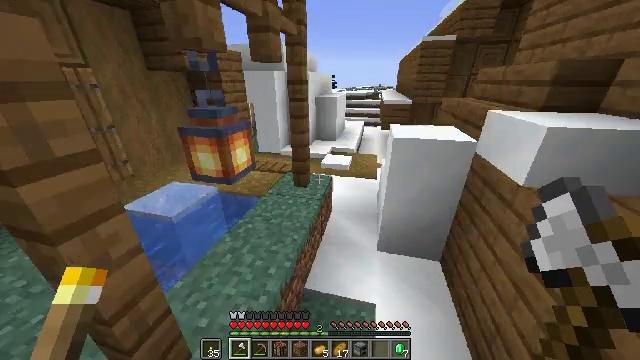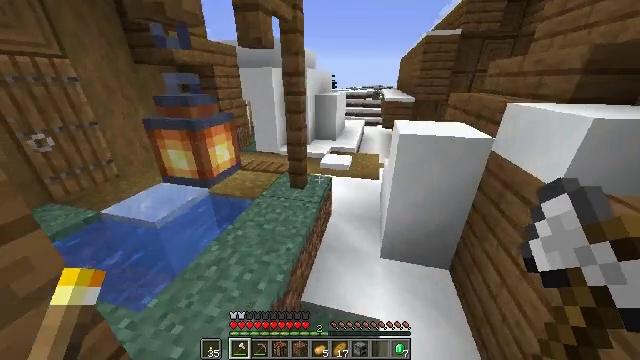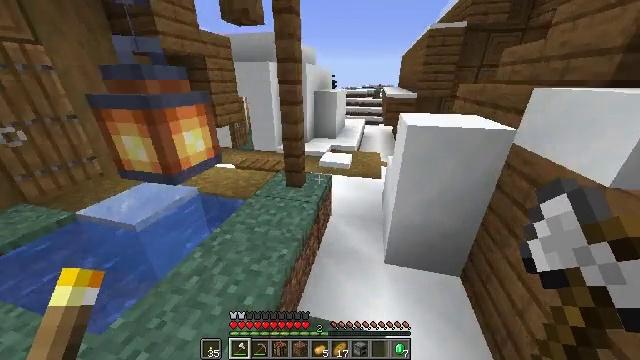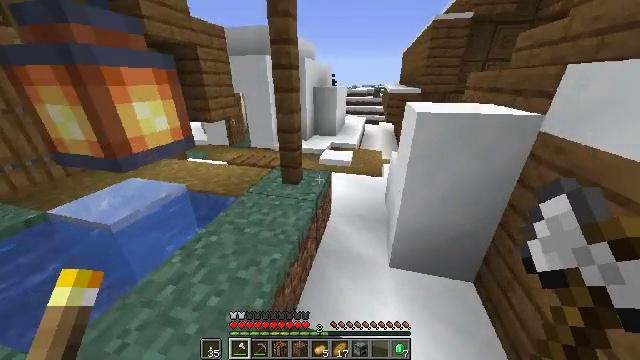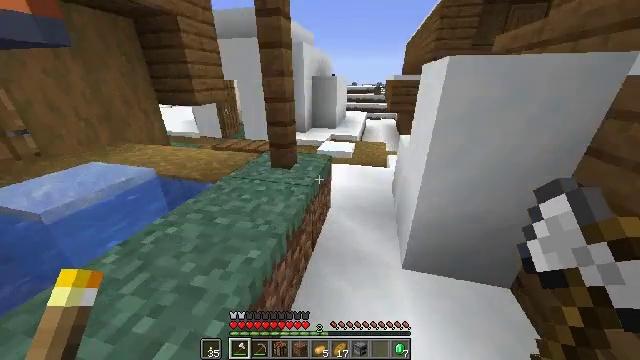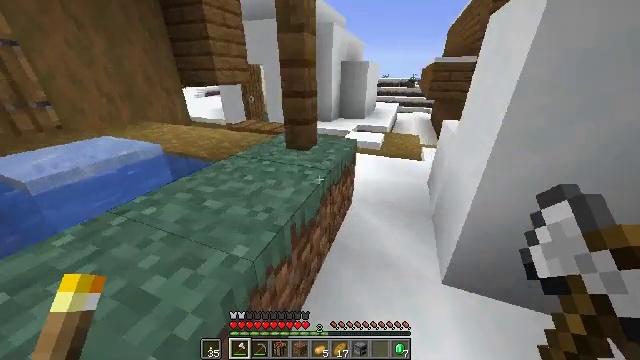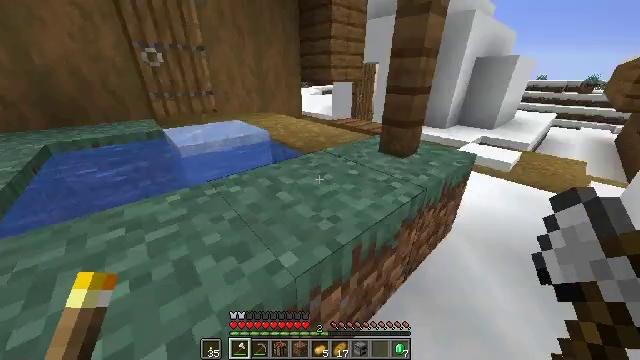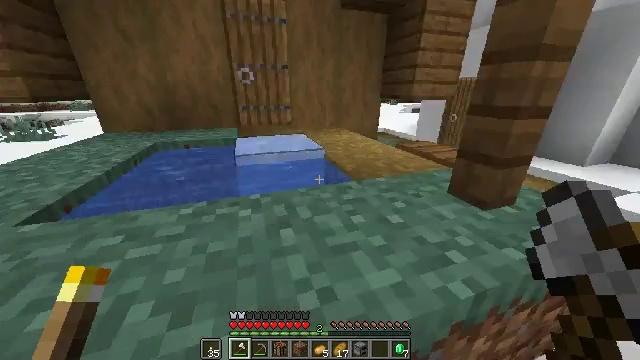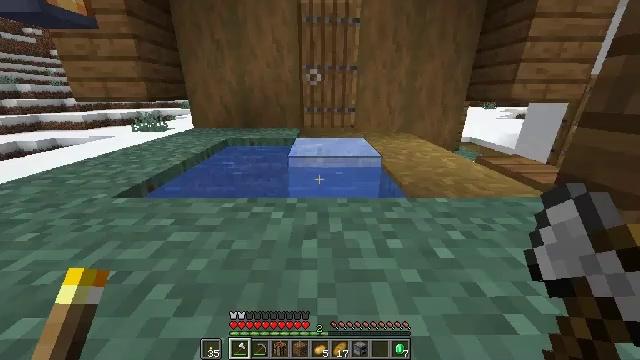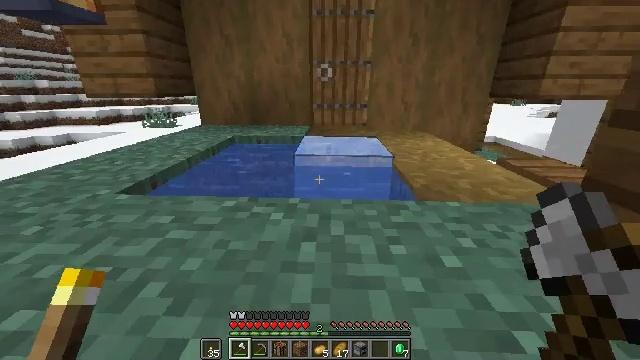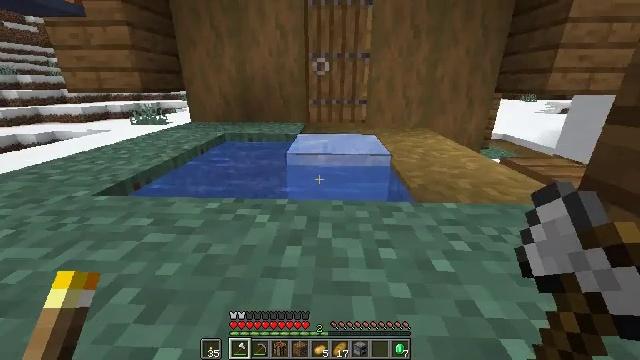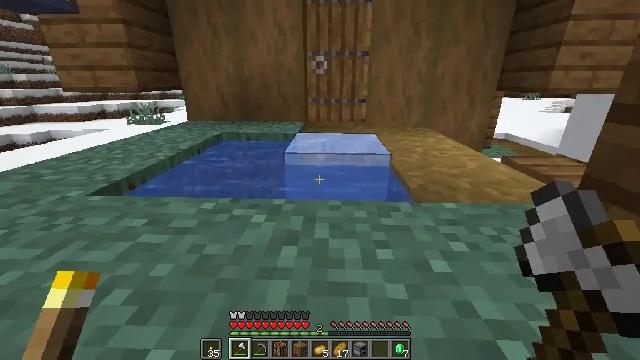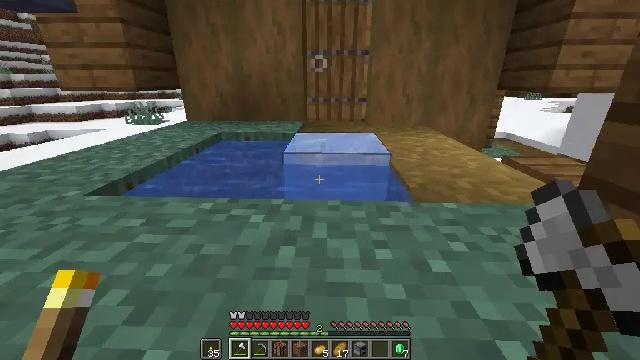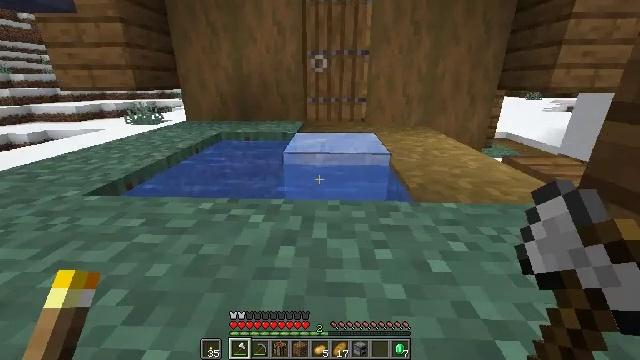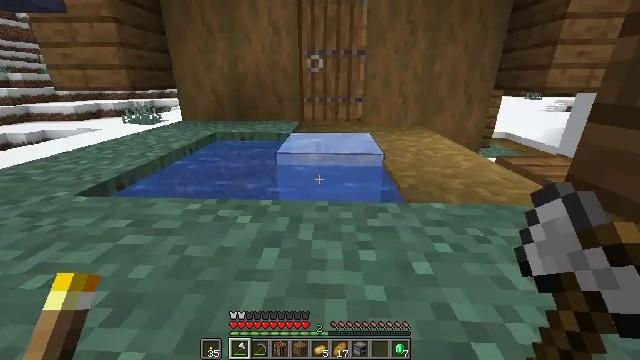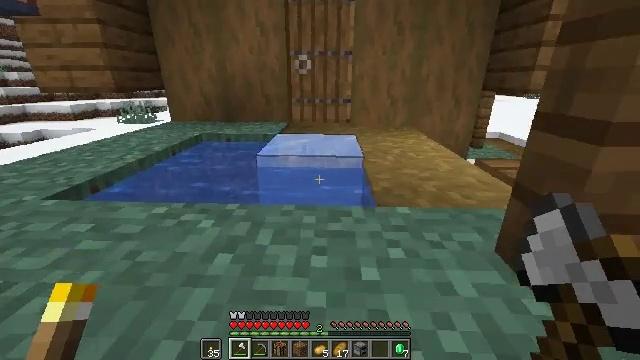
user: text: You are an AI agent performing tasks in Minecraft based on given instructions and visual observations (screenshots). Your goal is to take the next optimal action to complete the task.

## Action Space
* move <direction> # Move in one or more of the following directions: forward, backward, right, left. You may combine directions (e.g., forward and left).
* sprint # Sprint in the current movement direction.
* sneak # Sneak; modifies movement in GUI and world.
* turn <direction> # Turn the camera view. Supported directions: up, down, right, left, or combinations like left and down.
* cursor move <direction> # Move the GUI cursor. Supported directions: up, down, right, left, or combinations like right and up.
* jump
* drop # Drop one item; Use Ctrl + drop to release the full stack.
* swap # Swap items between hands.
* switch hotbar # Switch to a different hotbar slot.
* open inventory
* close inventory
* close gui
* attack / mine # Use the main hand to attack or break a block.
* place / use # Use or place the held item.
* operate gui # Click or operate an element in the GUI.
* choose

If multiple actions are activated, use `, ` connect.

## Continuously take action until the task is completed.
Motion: motion action
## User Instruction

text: Break the ice to collect it.
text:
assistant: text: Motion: move forward, sprint, jump
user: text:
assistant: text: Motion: move forward, sprint, jump
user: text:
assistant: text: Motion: move forward, jump
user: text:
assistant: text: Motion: move forward, jump
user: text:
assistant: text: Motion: move forward, turn left and down
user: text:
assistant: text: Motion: move forward, turn left
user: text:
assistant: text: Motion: turn left and up
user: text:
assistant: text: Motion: turn left and up
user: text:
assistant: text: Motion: turn left
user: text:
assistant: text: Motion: no_op
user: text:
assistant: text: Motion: no_op
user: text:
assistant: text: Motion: no_op
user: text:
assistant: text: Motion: no_op
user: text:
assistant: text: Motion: move right
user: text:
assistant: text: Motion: move right
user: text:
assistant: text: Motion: move forward and move right, jump
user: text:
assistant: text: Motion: move forward and move right, jump
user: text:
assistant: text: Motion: move forward and move right, jump
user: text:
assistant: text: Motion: move forward and move right, turn up, jump
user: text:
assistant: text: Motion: move forward and move right, turn up, jump
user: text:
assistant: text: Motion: move forward and move right, turn up, jump
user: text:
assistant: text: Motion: move forward
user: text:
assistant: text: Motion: move forward
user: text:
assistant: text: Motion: move forward
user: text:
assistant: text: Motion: move forward
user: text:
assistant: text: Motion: move forward
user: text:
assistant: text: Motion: move forward
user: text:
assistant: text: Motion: move forward
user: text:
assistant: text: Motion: move forward and move right, turn left
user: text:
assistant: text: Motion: move forward and move right, turn left and up